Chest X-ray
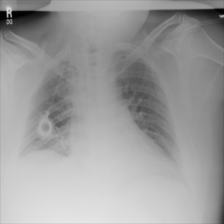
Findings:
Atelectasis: negative
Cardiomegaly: negative
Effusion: negative
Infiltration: negative
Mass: negative
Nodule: negative
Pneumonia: negative
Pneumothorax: positive
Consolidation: negative
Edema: negative
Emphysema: negative
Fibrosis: negative
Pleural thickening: negative
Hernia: negative